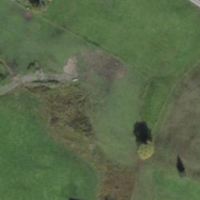
EUNIS habitat code: 24
Species observed at this site:
Filipendula ulmaria